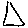
Label: triangle